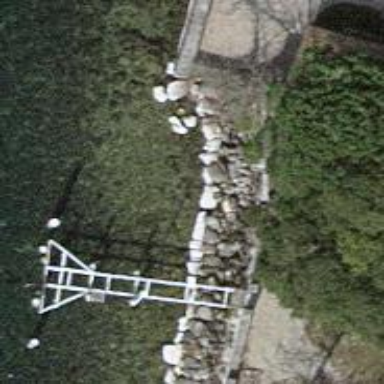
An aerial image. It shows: Breakwater structure.